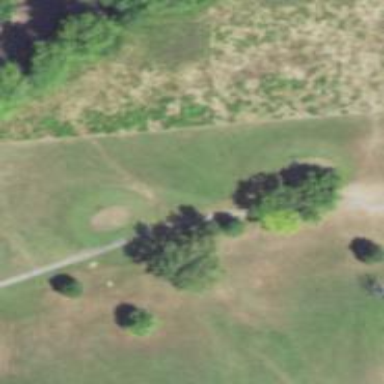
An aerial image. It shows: Service road designated as golf cart path.